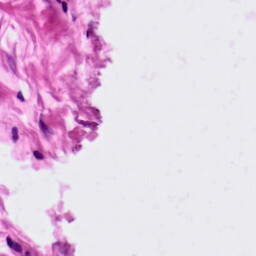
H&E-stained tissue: Ovarian